Question: Under the menu, there is a  entry that I would like to see on the toolbar all the time. When I enter full screen mode, the icon is automatically placed on the menu bar but then it disappears when I leave full screen mode.
[Menu] // doesn't allow me to drag the icon to the toolbar
When I use Eclipse IDE, I can simply double-click the tab to put it into full screen mode - if there was a way to configure Visual Studio to do the same, that would be ideal...
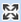
Answer: On the Customize window navigate to the second tab and find the toolbar you want to edit:

Use the option and find the fullscreen command in the View category:

Use the and to position the button where you want it.